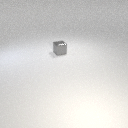
small gray metal cube